Aerial crown-view tile of a tropical tree (Barro Colorado Island, Panama), acquired 20250317:
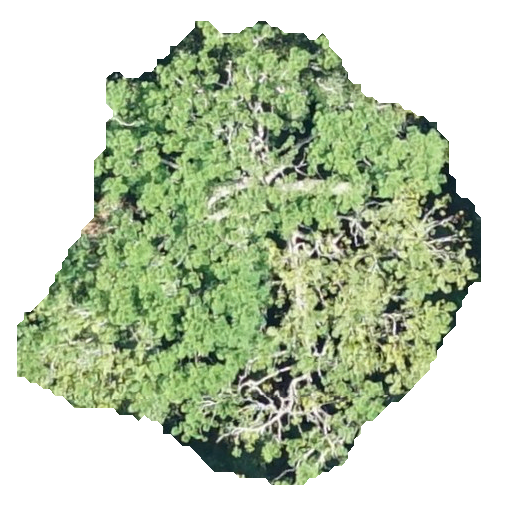
Species: Jacaranda copaia
GBIF accepted scientific name: Jacaranda copaia
Crown area: 211.396 m²